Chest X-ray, AP view. Patient: 14 years old, sex M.
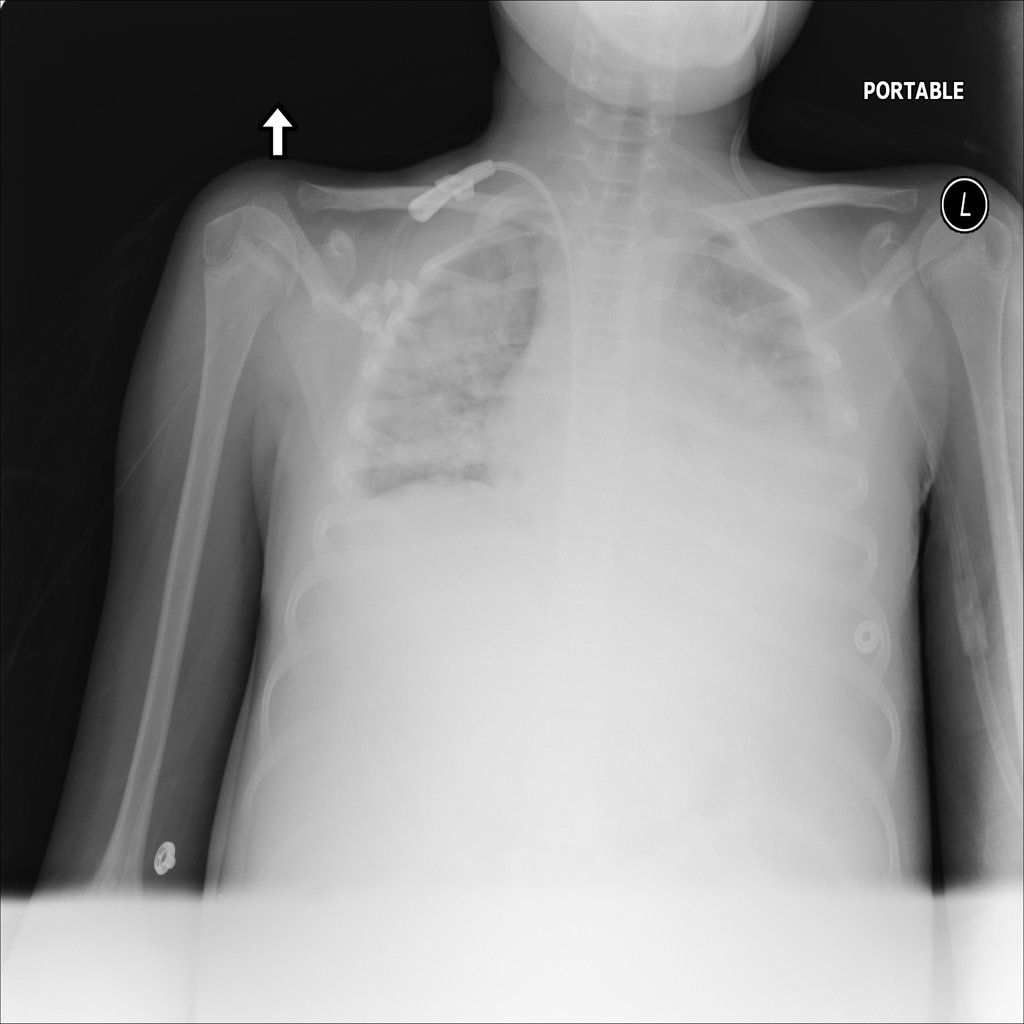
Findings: Consolidation, Effusion